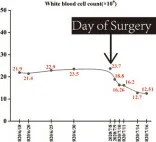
(E, F) Trends in WBC count and body temperature of the patient.
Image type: chart (chart)